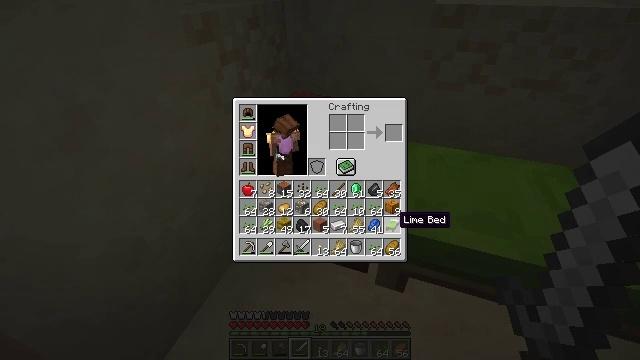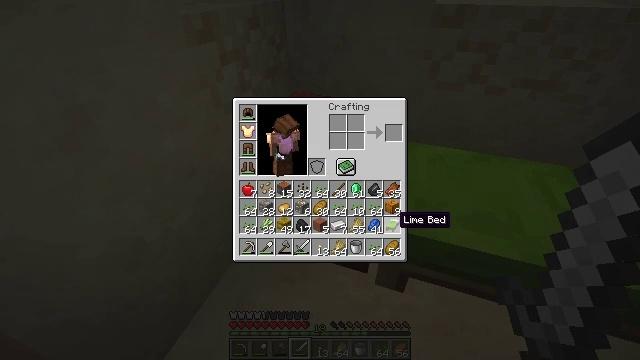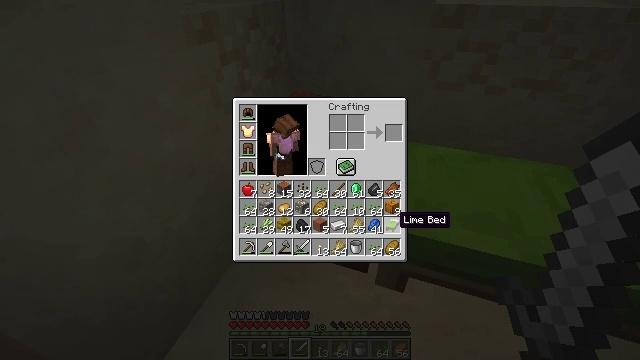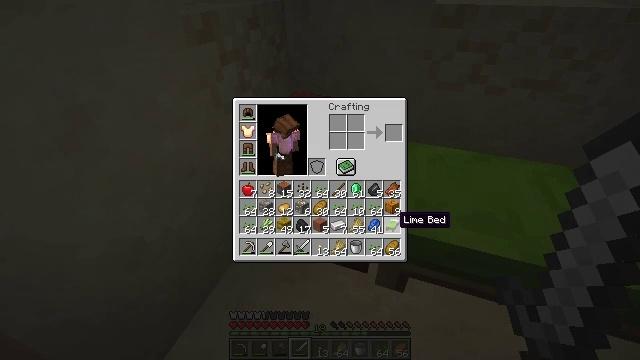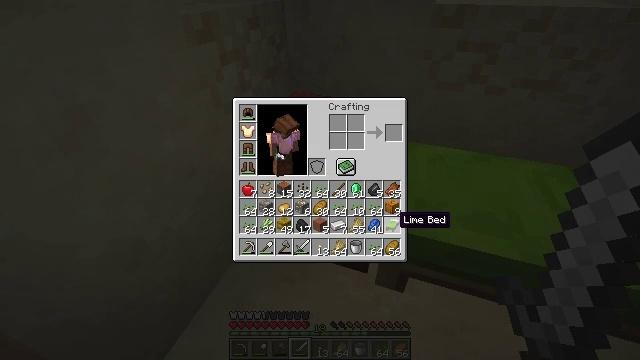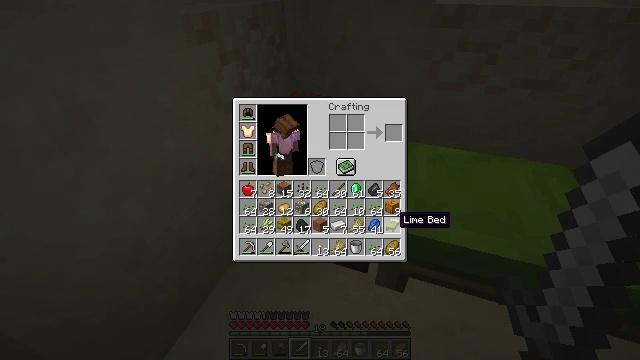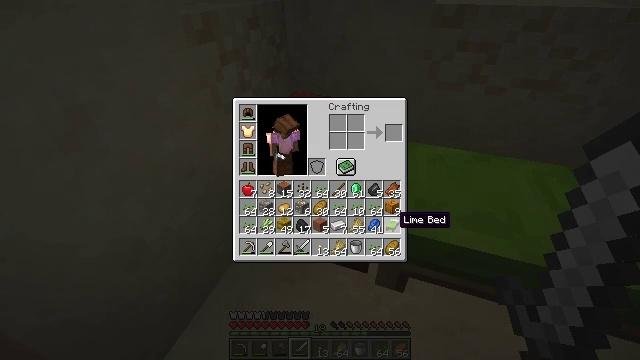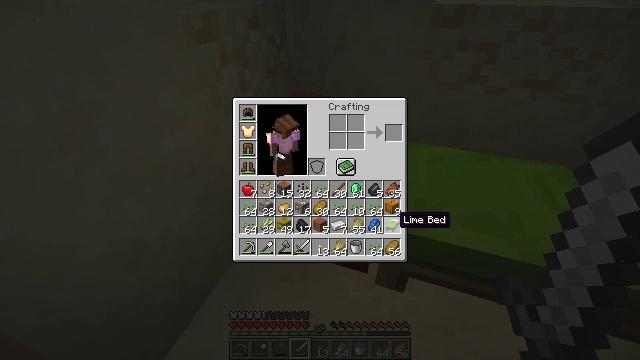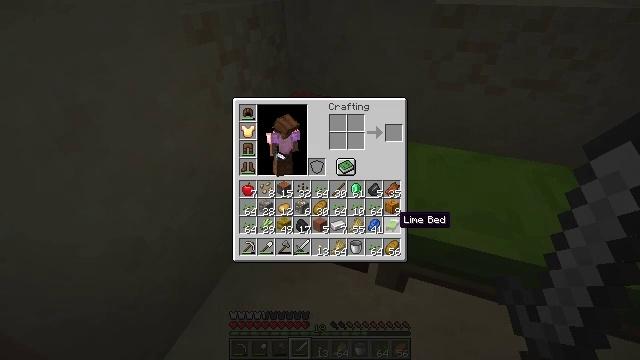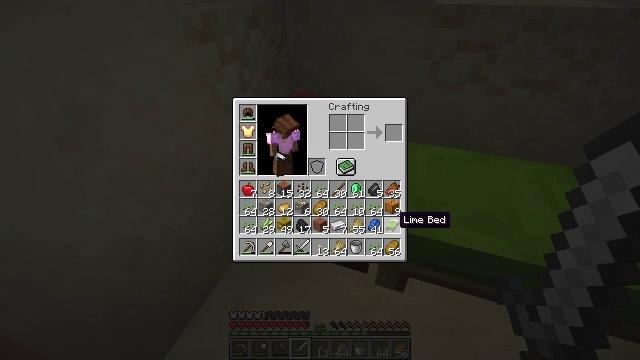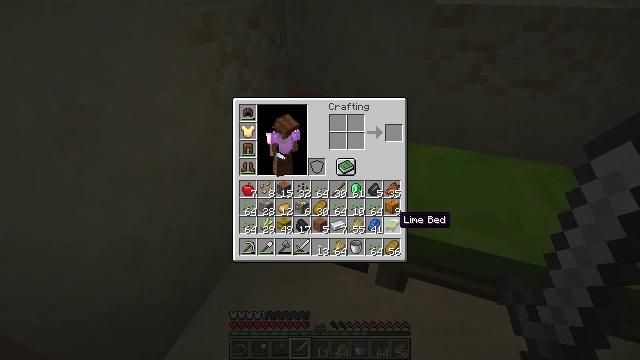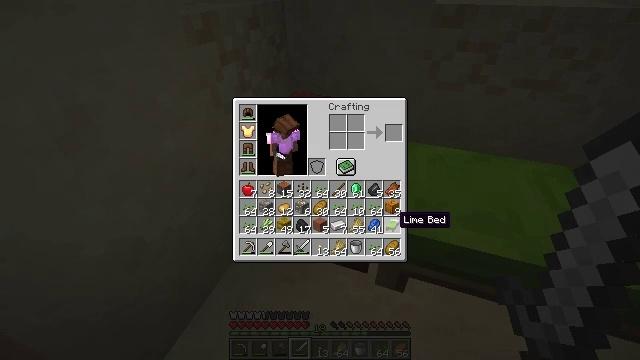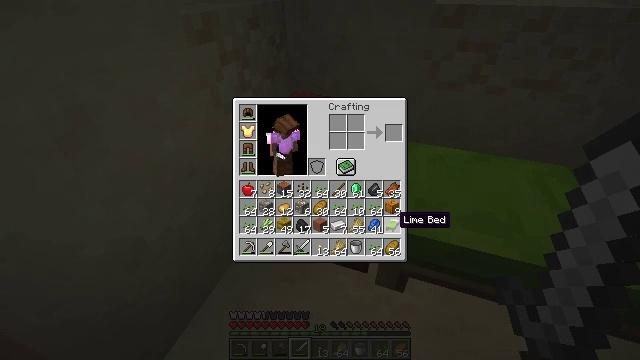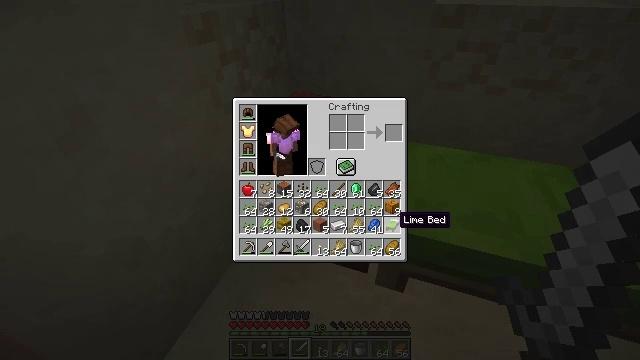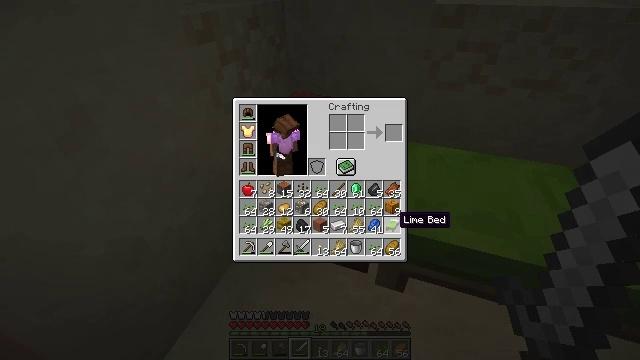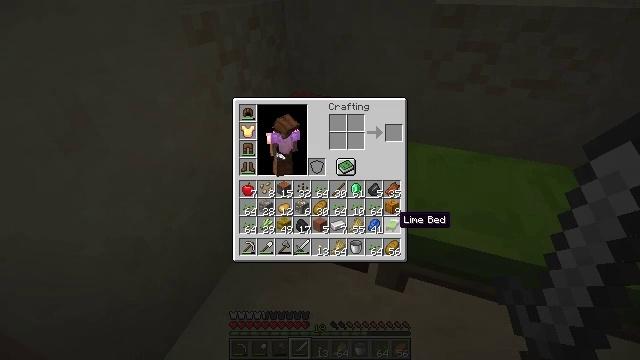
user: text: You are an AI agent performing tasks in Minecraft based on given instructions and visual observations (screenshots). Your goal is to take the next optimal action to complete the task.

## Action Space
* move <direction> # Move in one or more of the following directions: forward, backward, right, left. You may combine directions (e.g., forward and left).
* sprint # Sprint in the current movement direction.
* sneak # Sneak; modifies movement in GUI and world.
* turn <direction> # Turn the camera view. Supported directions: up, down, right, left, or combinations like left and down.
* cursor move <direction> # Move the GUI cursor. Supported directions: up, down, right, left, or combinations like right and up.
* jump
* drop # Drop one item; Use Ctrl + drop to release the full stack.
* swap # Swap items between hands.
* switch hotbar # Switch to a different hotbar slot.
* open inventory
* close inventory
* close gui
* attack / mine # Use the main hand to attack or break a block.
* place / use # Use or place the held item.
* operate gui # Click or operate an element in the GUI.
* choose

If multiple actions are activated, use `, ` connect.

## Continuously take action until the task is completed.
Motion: motion action
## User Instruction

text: drop lime bed
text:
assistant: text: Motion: no_op
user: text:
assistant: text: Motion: no_op
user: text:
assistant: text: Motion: no_op
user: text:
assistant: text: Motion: no_op
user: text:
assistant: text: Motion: no_op
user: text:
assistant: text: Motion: no_op
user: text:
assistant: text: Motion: no_op
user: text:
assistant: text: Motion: no_op
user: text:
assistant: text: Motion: no_op
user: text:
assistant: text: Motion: no_op
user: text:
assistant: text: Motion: no_op
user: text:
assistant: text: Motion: no_op
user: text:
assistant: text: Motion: no_op
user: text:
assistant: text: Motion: no_op
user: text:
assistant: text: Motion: no_op
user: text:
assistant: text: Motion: no_op
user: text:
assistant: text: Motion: no_op
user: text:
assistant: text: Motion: no_op
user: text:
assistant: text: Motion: no_op
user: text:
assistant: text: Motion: no_op
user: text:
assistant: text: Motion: no_op
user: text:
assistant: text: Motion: no_op
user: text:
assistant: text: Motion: no_op
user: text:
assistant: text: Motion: no_op
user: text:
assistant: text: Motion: no_op
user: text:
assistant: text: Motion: no_op
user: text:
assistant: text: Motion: no_op
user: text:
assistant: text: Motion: no_op
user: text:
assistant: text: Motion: no_op
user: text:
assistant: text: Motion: no_op